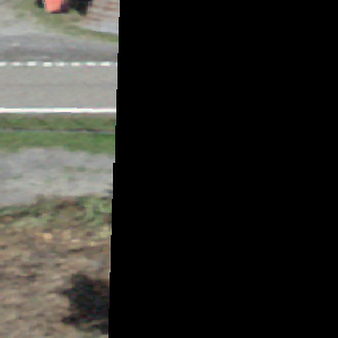
Label: other